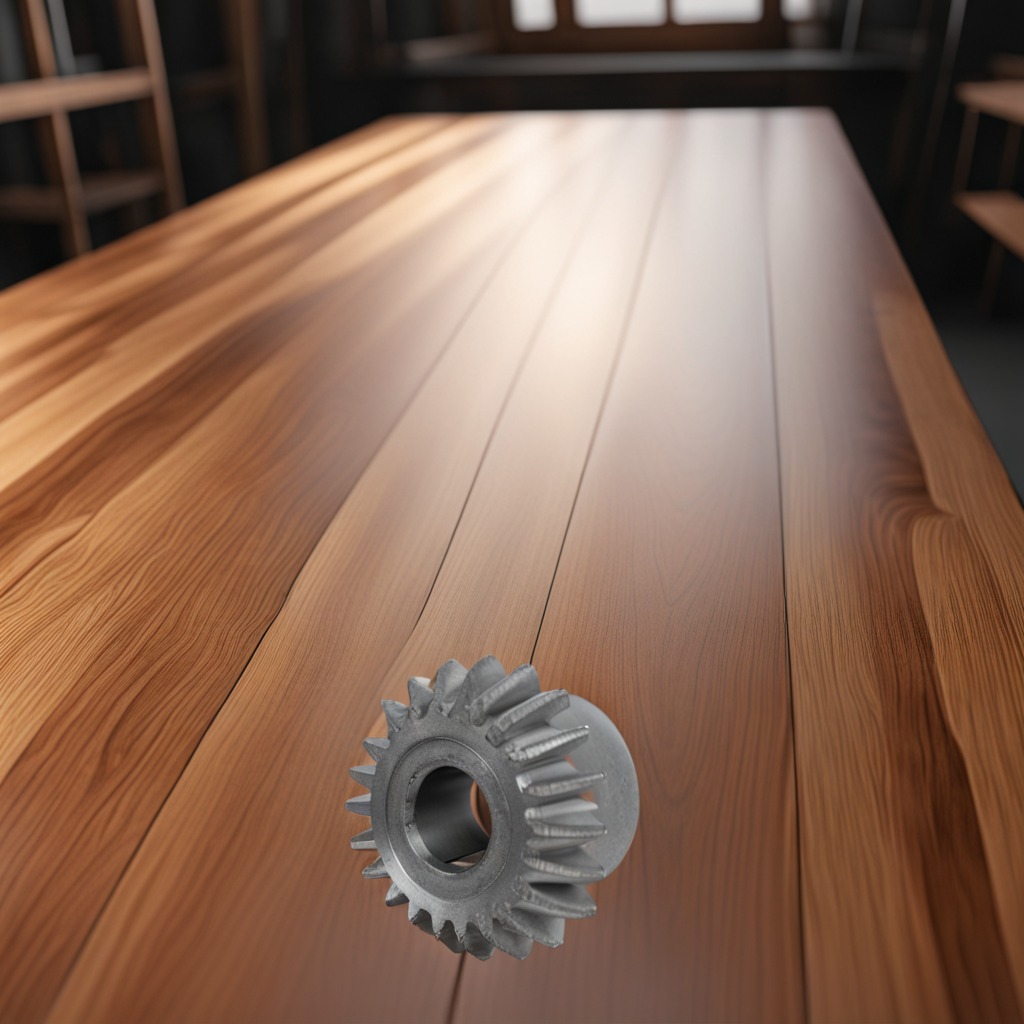
A steel gear with teeth is lying on a wooden table.